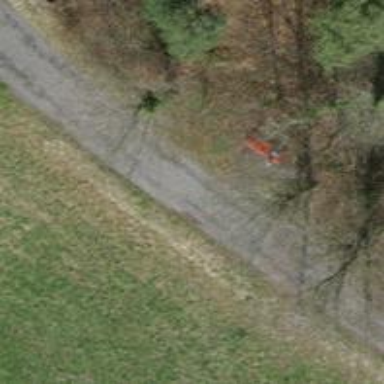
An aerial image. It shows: Red bench.